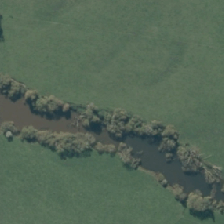
Land cover: lake_pond